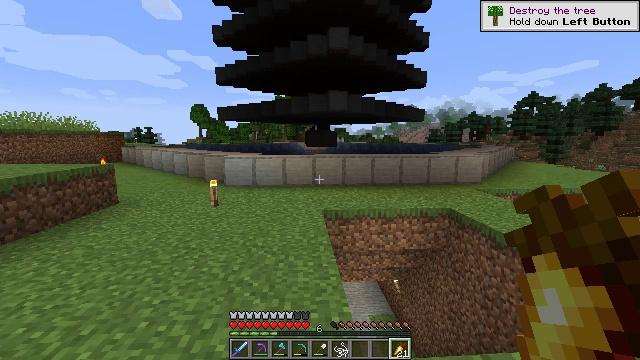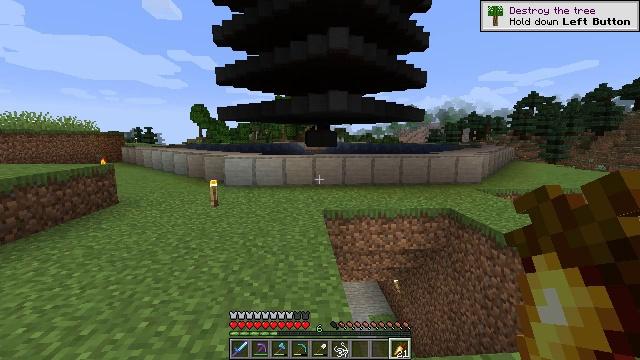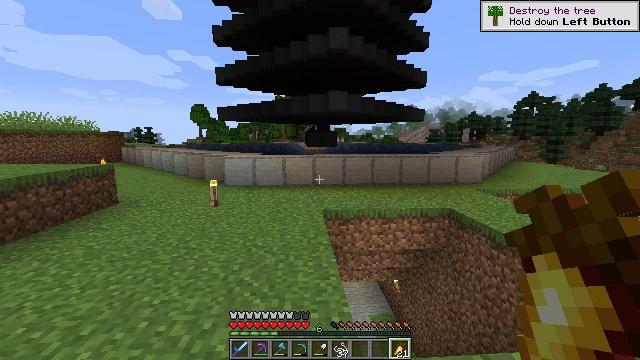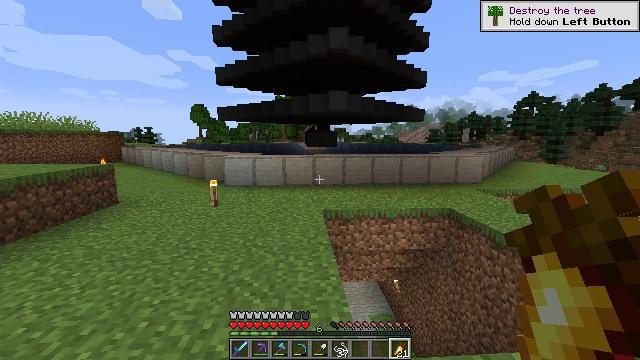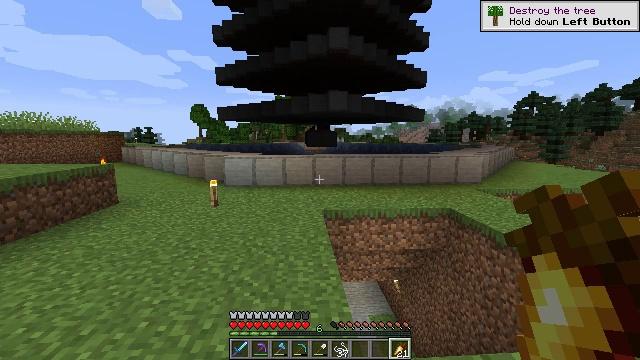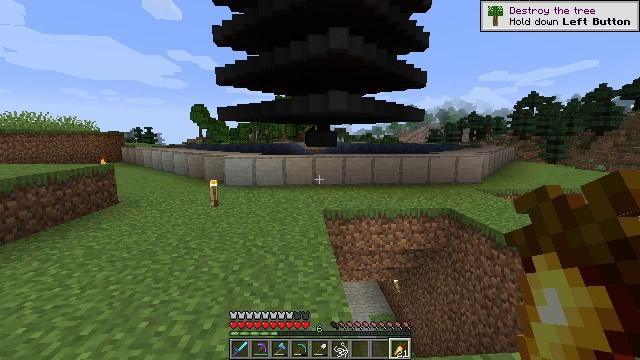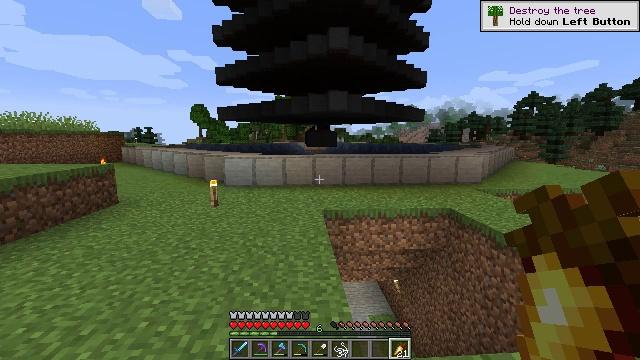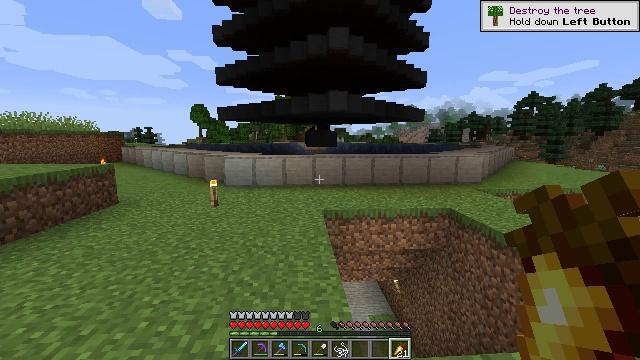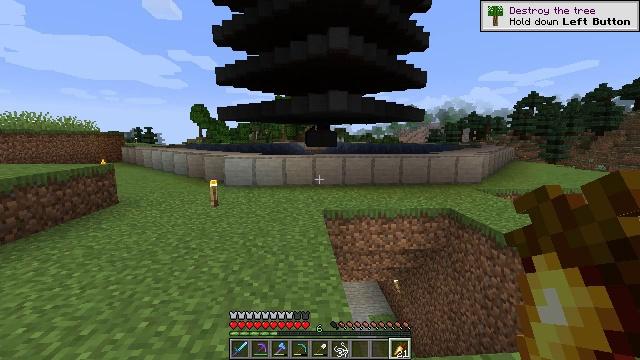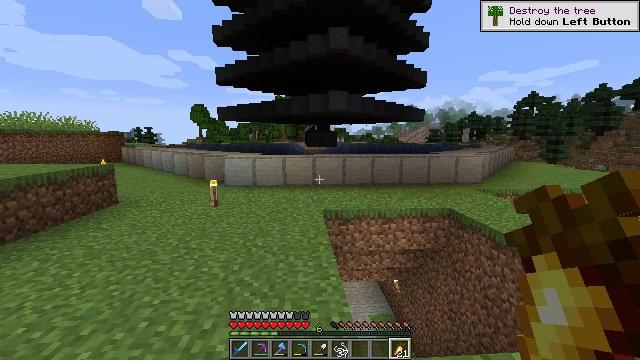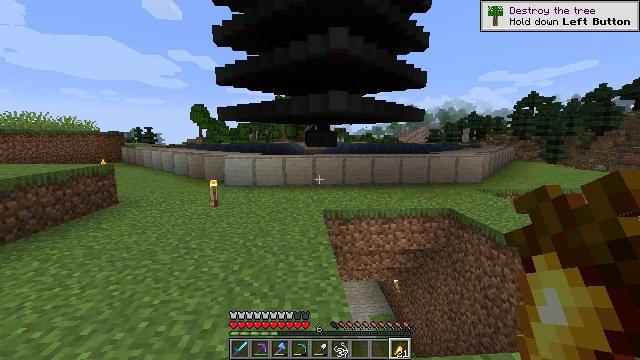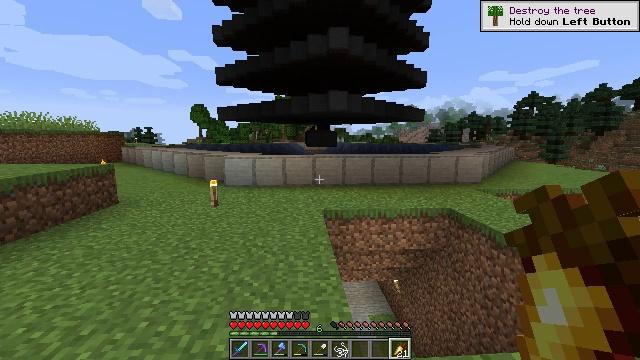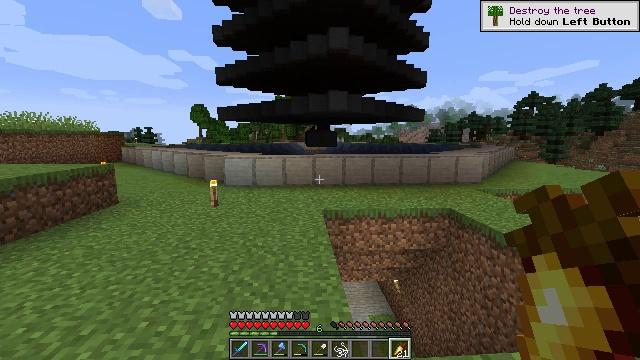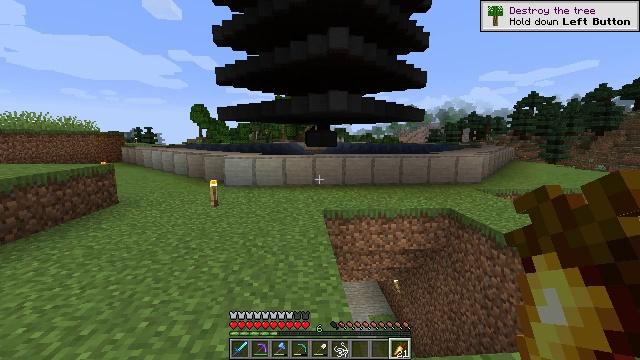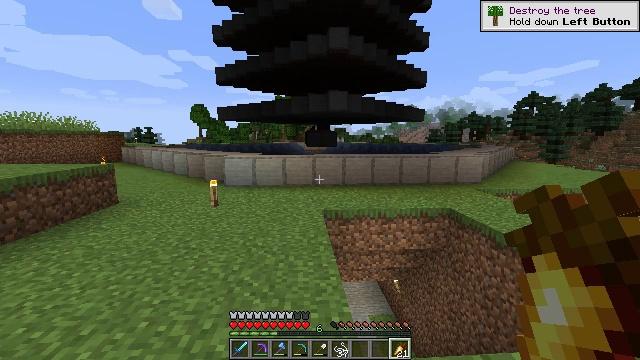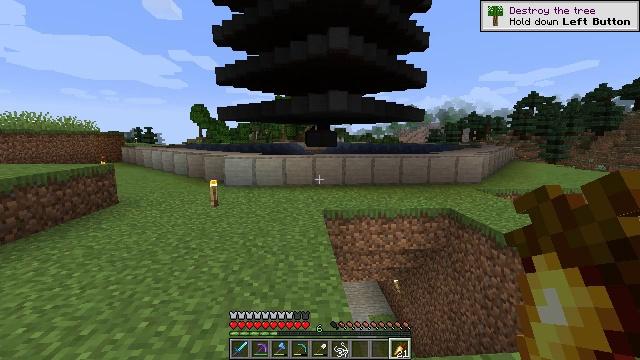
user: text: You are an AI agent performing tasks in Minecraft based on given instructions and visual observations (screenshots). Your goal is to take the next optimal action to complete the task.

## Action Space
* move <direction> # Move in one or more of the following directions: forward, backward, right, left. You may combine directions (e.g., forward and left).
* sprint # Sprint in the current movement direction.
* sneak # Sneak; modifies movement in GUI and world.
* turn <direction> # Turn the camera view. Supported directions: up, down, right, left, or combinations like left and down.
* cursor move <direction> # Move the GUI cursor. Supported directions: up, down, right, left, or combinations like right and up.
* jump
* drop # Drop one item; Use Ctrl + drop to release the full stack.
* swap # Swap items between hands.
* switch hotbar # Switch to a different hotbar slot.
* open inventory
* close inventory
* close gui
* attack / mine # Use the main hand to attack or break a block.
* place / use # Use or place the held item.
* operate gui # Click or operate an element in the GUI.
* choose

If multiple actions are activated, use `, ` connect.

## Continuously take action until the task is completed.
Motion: motion action
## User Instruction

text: Craft smooth stone in the furnace.
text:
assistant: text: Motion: no_op
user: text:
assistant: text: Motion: no_op
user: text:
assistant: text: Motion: no_op
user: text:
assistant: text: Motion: no_op
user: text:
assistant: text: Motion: no_op
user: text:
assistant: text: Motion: no_op
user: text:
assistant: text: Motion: no_op
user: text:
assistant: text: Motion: no_op
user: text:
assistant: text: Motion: no_op
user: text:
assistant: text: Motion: no_op
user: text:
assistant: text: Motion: no_op
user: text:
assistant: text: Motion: no_op
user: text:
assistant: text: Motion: no_op
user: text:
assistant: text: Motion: no_op
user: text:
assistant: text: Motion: no_op
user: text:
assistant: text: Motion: no_op
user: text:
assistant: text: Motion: no_op
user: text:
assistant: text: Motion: no_op
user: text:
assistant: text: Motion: no_op
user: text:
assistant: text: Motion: no_op
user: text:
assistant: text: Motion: no_op
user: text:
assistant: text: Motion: no_op
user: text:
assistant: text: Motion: no_op
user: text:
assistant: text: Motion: no_op
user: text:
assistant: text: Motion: no_op
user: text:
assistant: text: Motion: no_op
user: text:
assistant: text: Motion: no_op
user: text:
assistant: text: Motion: no_op
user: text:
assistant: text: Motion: no_op
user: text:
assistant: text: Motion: no_op